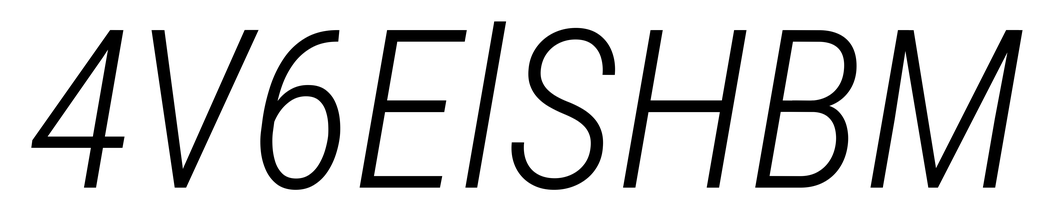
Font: Roboto-Italic_Condensed_Light_Italic